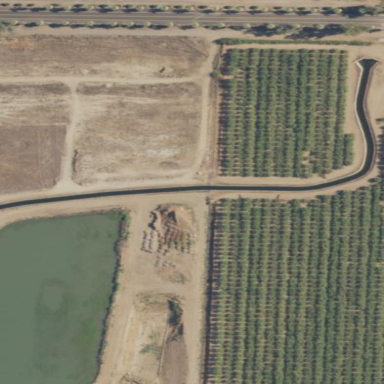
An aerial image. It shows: Vineyard with grape crops.